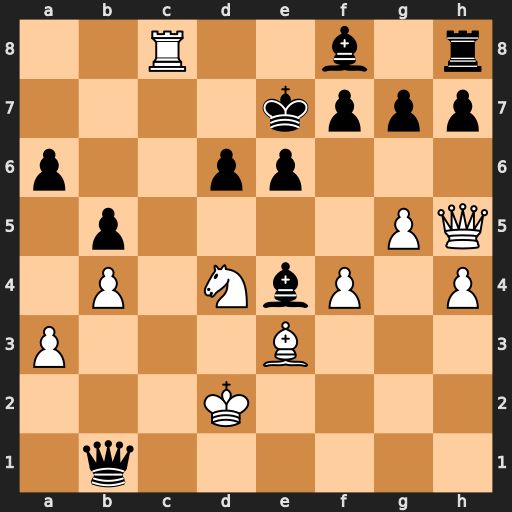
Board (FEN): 2R2b1r/4kppp/p2pp3/1p4PQ/1P1NbP1P/P3B3/3K4/1q6
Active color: w
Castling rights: -
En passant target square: -
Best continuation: Rc7+ Kd8 Qxf7 Qd3+ Ke1 Qxe3+ Ne2 Bc6 Rxc6